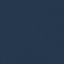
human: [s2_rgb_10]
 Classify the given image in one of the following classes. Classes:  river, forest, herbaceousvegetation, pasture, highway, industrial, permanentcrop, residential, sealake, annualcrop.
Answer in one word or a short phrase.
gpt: SeaLake